Aerial crown-view tile of a tropical tree (Barro Colorado Island, Panama), acquired 20241216:
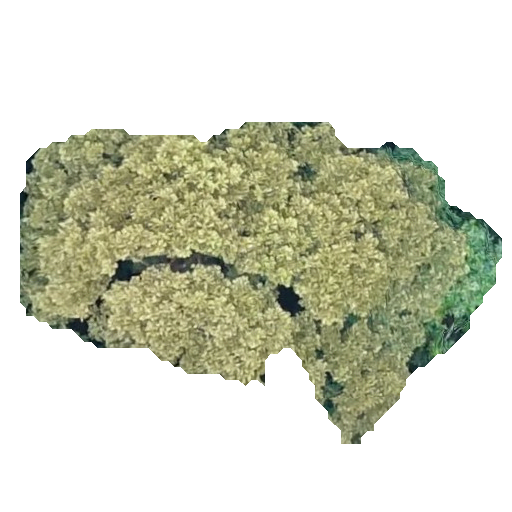
Species: Dipteryx oleifera
GBIF accepted scientific name: Dipteryx oleifera
Crown area: 148.063 m²